Question: I can't figure out what is going on. The app was working just a moment ago and after doing some editing it messed up. I rolled everything back as best as I could, but now I am getting this error. I would be infinitly grateful if someone could help, I have to present this as soon as possible. If anyone can help I would be infinitely grateful.
A link to the git repository: <URL>
link to screenshot of the error:
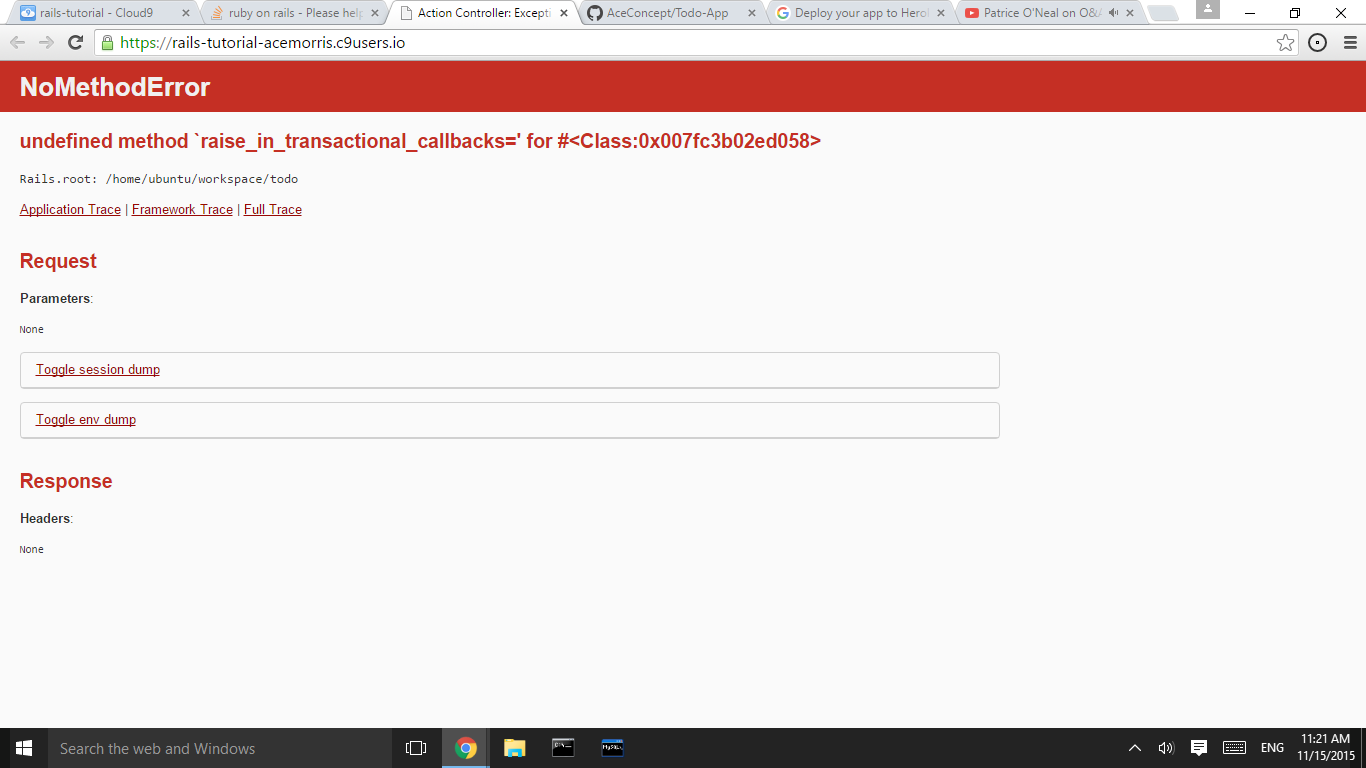
Answer: Remove this line:
'''
config.active_record.raise_in_transactional_callbacks = true
'''
from .
<URL>